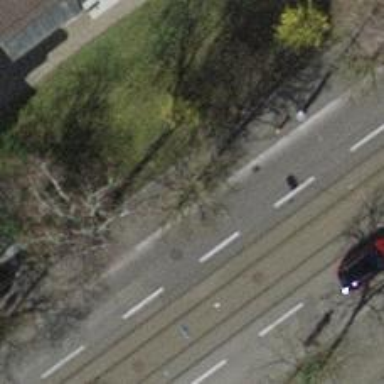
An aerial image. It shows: Avenue of trees.